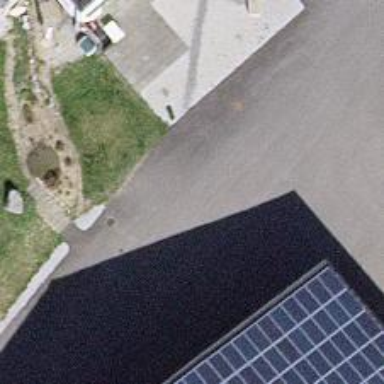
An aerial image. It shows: Driveway leading to service road.